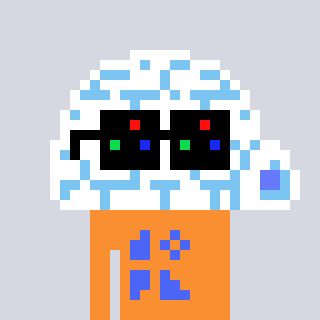
a pixel art character with square black sunglasses, a igloo-shaped head and a orange-colored body on a cool background